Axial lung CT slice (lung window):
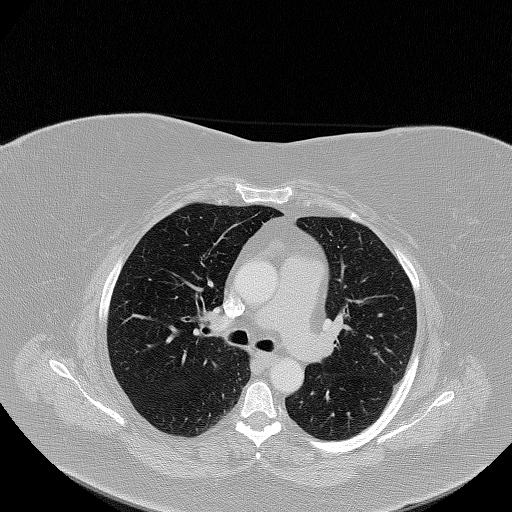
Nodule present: no